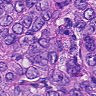
Metastatic tissue present: yes